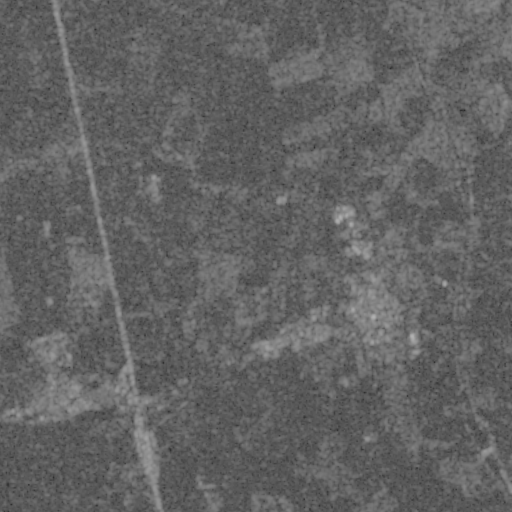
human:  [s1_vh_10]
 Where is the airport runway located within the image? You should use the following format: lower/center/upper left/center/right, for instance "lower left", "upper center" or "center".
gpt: The airport runway is located in the center left of the image.
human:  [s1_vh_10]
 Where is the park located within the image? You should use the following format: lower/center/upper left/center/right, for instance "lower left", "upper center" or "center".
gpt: The park is located in the lower right of the image.
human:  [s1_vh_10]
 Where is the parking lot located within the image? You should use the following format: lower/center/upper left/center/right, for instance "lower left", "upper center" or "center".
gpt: The parking lot is located in the lower right of the image.
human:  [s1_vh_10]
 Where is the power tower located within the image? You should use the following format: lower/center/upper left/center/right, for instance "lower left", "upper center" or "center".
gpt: The power tower is located in the upper right of the image.
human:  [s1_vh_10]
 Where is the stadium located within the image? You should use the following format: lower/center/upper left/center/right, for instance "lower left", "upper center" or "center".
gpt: The stadium is located in the center right of the image.
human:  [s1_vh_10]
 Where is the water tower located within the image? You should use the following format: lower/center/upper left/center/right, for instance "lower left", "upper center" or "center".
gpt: The water tower is located in the lower right of the image.
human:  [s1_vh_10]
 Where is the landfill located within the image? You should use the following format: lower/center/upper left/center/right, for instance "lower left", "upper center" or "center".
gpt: There is no landfill in the image.

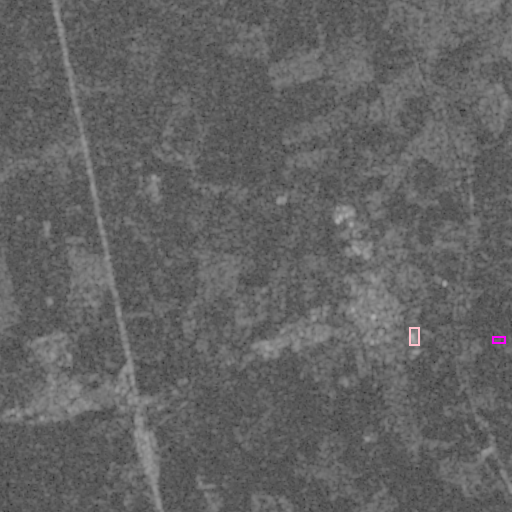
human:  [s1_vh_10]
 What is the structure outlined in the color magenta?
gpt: The structure outlined in magenta is a park.
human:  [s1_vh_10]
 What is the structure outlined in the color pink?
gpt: The structure outlined in pink is a parking lot.
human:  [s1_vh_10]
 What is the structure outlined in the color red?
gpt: There is no red outline.